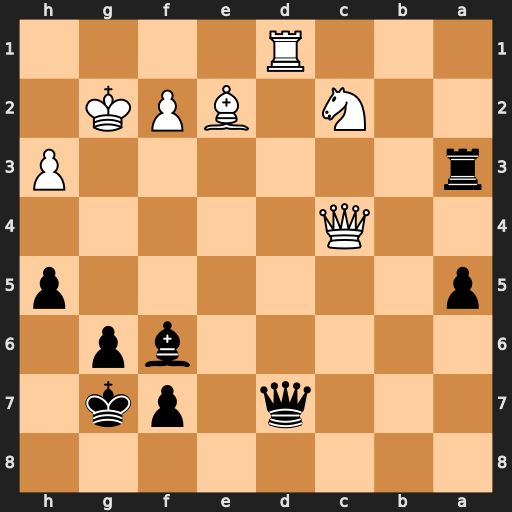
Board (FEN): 8/3q1pk1/5bp1/p6p/2Q5/r6P/2N1BPK1/3R4
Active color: b
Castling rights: -
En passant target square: -
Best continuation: Qxh3+ Kg1 Be5